Aerial crown-view tile of a tropical tree (Barro Colorado Island, Panama), acquired 20241014:
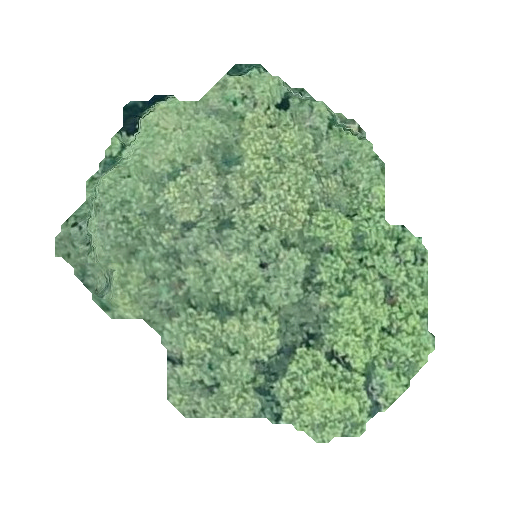
Species: Calophyllum longifolium
GBIF accepted scientific name: Calophyllum longifolium
Crown area: 145.908 m²